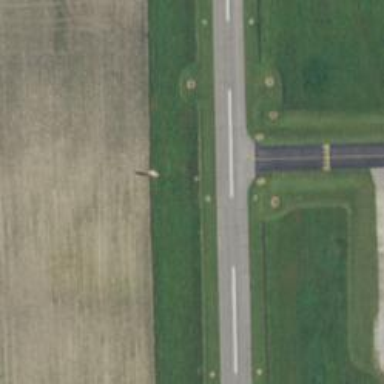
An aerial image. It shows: Asphalt runway at the airport.